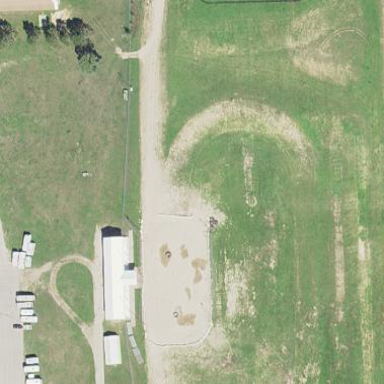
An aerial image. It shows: Equestrian track for leisurely land activities.